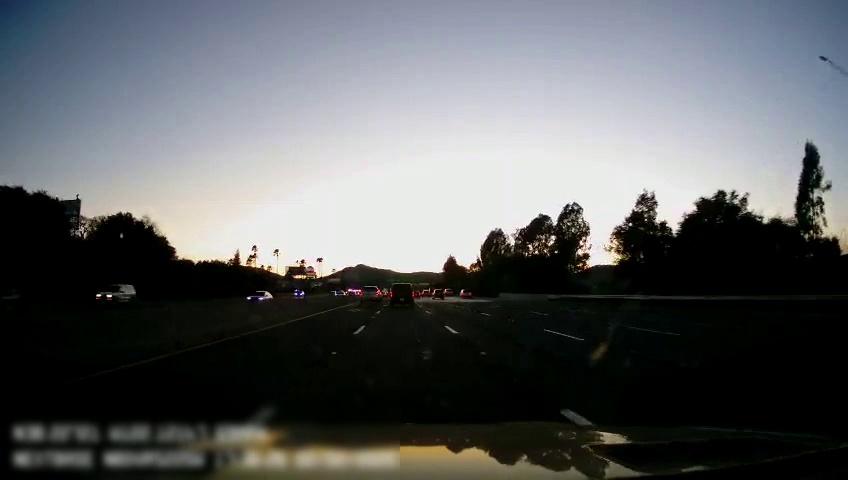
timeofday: Dusk/Dawn/Twilight
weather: Sunny
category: Drivable Space
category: Drivable Space
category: Vehicles | SUV
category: Vehicles | Car
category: Vehicles | Car
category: Vehicles | SUV
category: Vehicles | Truck
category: Vehicles | Car
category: Vehicles | SUV
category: Lanes | Alternate Lane
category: Lanes | Current Lane
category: Lanes | Current Lane
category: Lanes | Alternate Lane
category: Lanes | Alternate Lane
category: Lanes | Alternate Lane